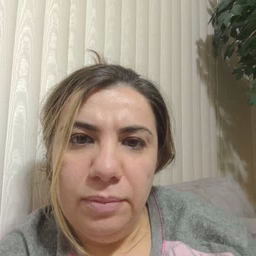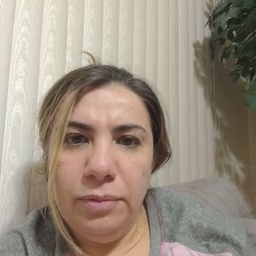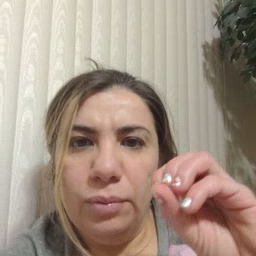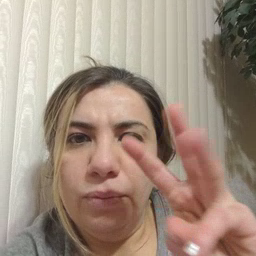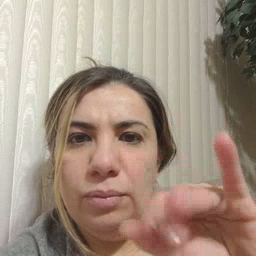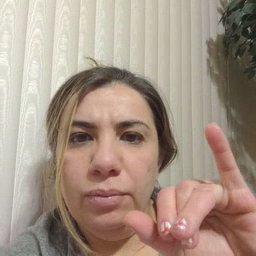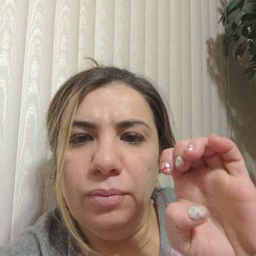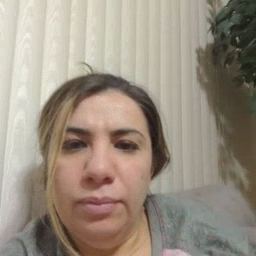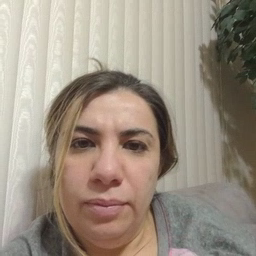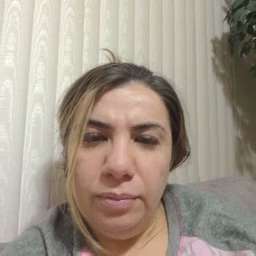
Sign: owie